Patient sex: M
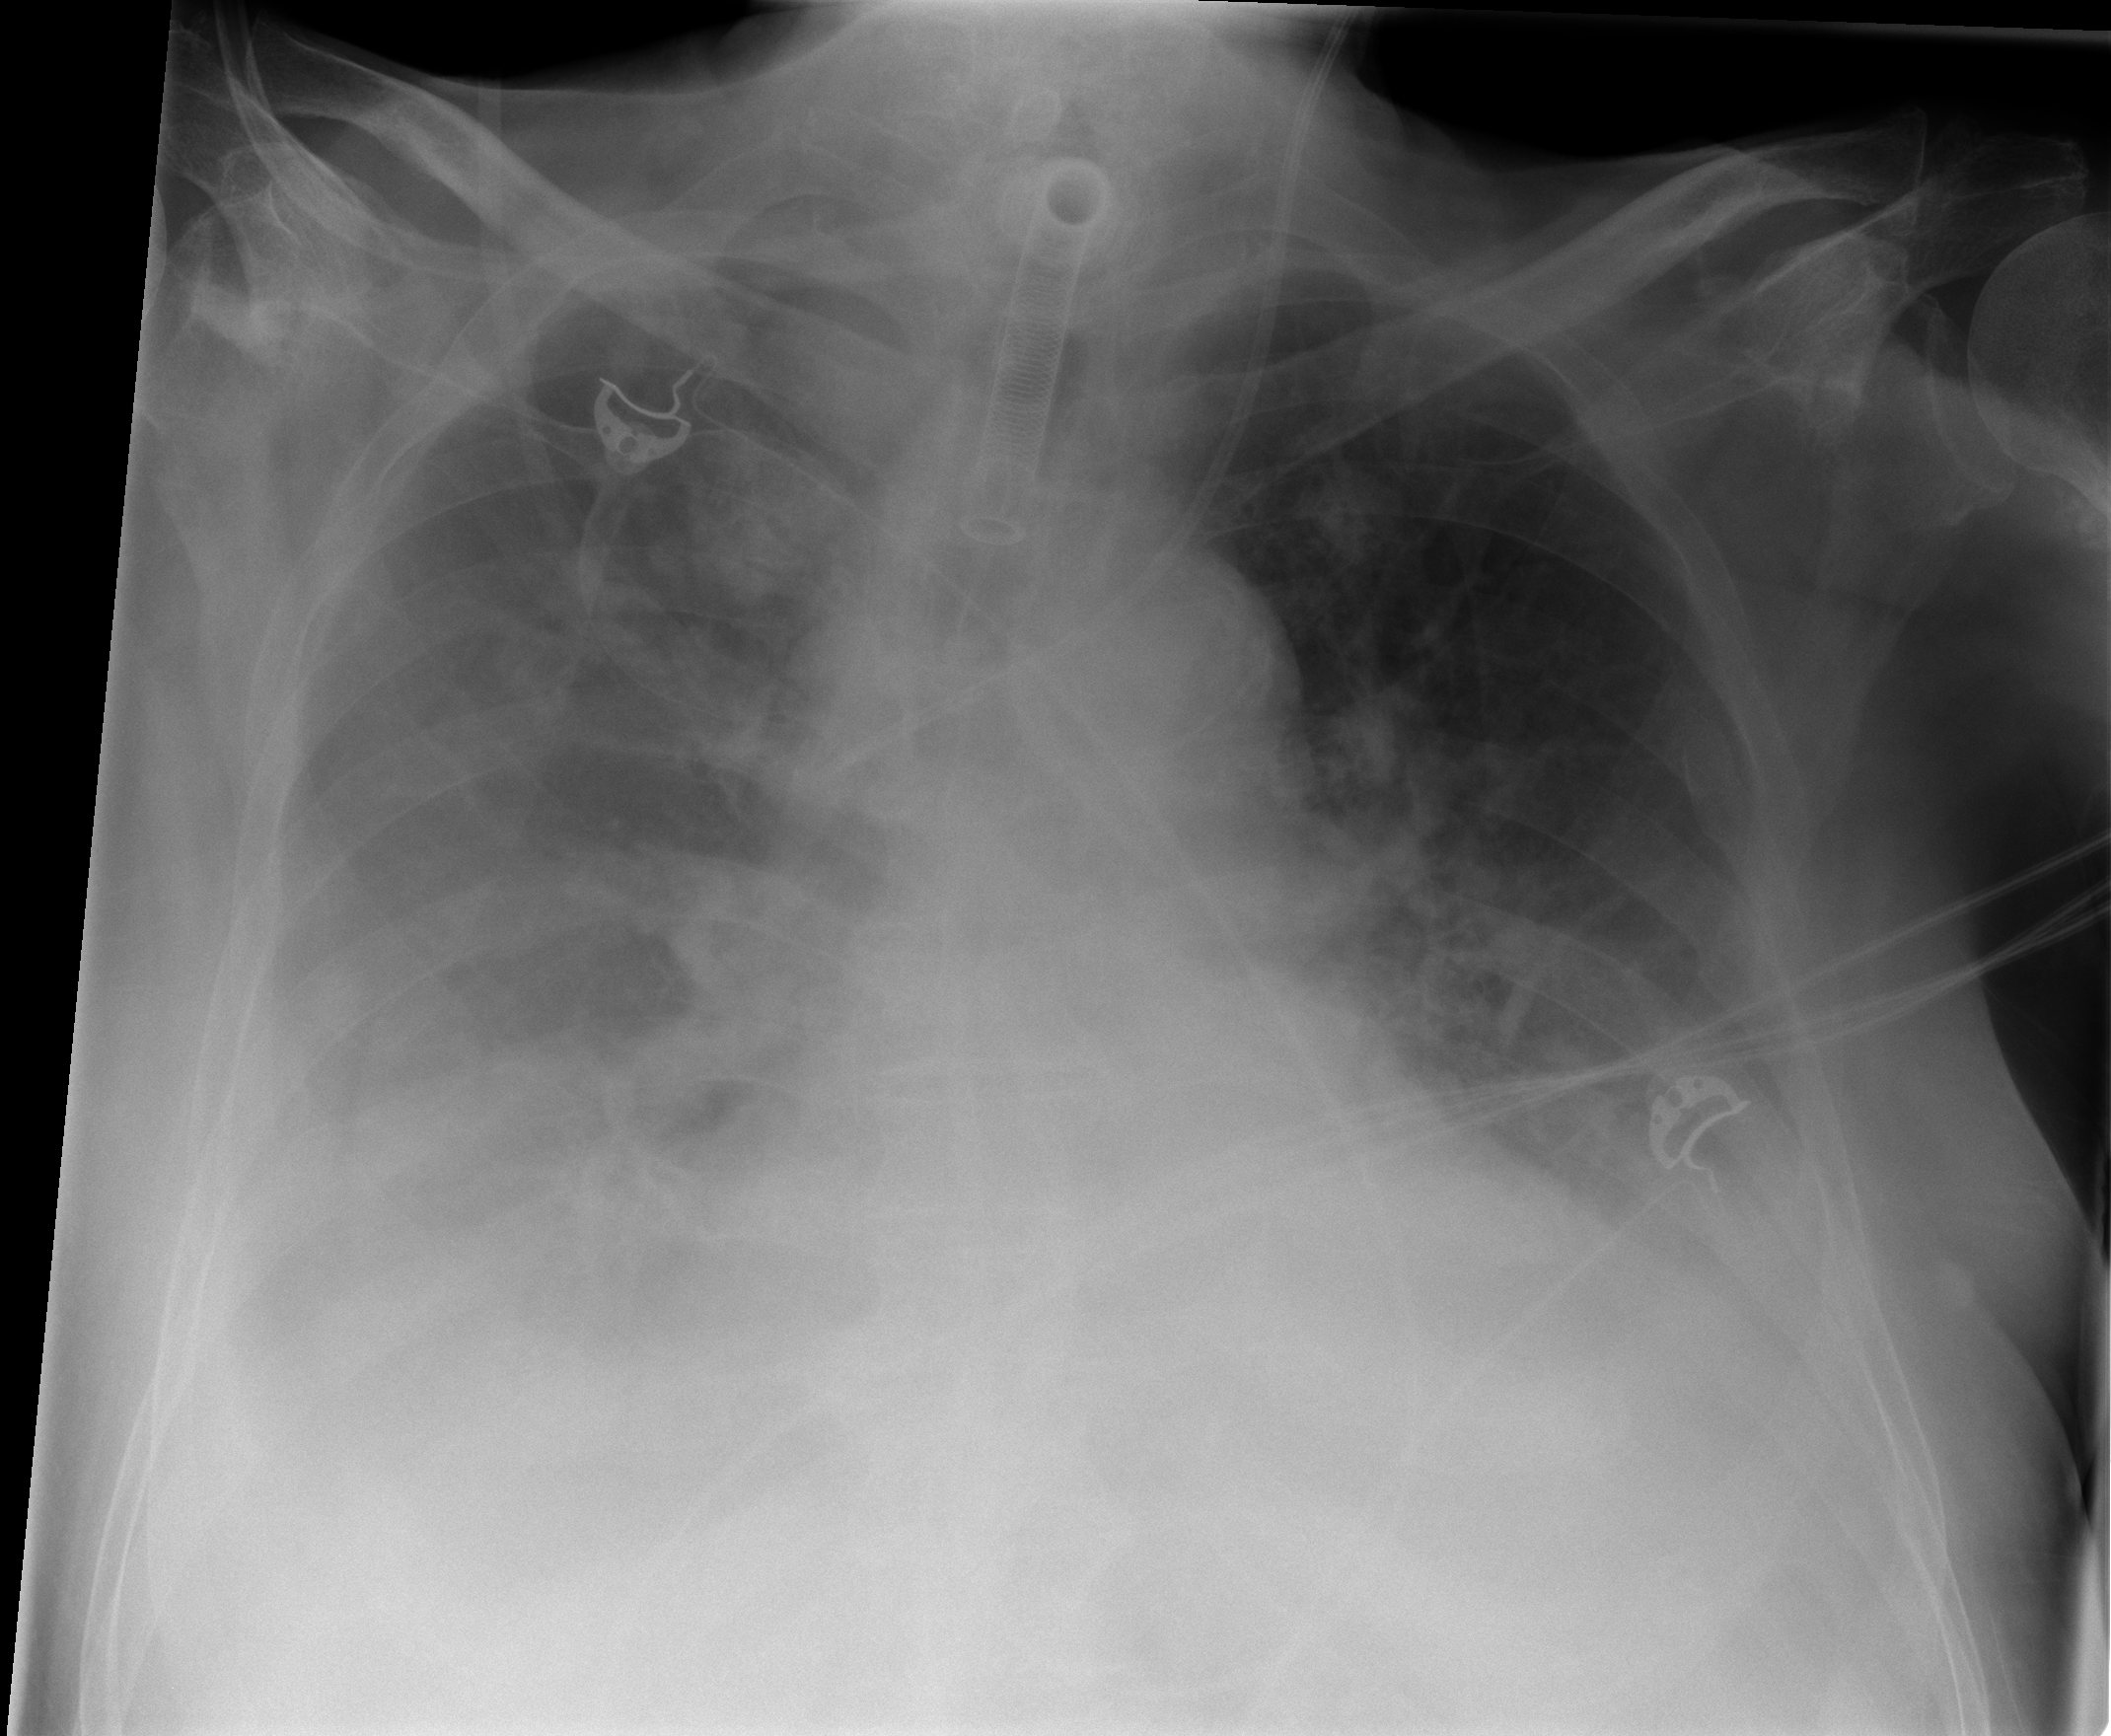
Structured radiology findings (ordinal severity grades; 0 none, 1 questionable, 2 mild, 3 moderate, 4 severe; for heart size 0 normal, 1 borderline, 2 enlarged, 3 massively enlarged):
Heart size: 2
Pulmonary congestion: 2
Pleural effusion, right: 3
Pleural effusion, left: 2
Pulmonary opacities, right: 2
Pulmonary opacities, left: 2
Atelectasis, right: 2
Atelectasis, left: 2